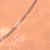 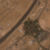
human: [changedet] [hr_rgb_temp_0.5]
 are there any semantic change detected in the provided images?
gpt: A small park was realized nearby the road.